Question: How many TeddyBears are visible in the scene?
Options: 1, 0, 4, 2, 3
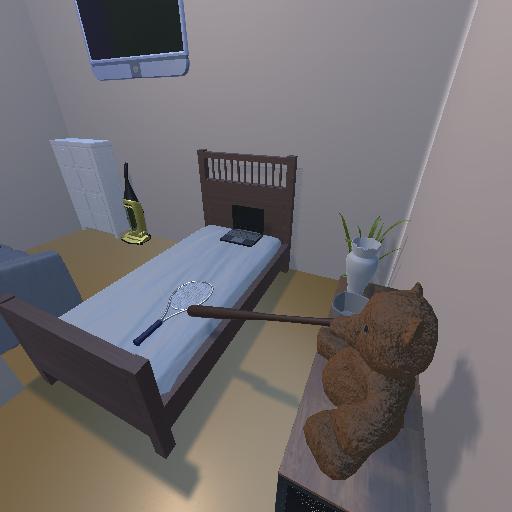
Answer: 1